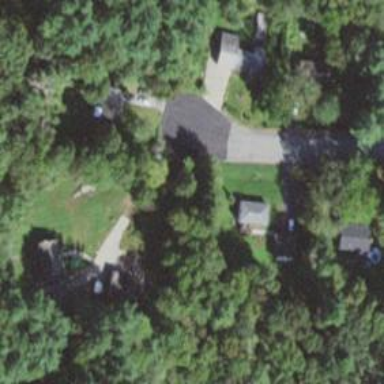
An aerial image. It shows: Residential driveway serving as service road.